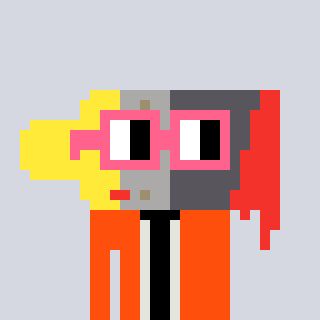
a pixel art character with square pink glasses, a paintbrush-shaped head and a orange-colored body on a cool background